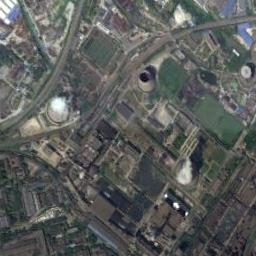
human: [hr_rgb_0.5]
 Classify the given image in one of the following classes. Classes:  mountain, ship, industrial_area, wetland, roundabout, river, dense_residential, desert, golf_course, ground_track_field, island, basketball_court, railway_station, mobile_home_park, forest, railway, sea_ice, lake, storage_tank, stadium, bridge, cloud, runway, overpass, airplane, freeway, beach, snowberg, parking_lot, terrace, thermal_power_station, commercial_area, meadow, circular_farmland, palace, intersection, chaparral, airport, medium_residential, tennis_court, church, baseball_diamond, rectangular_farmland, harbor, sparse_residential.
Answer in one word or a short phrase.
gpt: thermal_power_station